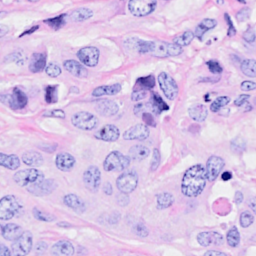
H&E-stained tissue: Breast